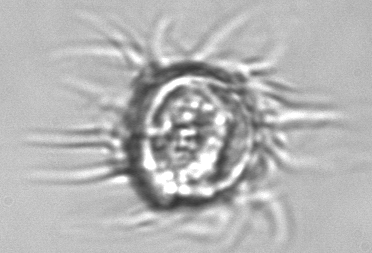
Label: Leegaardiella_ovalis